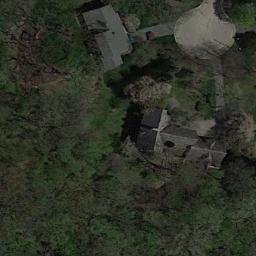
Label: sparse_residential